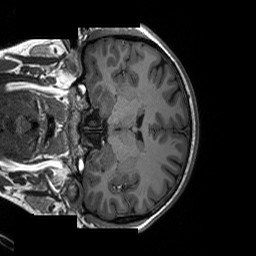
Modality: T1w
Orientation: coronal
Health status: ill
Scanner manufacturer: siemens
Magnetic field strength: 3 T
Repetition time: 2.3 s
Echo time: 0.00226 s